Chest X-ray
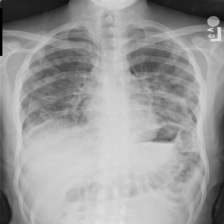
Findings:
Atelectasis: negative
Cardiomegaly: negative
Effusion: negative
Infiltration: negative
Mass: negative
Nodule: negative
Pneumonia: negative
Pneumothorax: negative
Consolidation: negative
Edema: negative
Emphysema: negative
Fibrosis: negative
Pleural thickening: negative
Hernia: negative